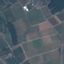
Land use / land cover class: PermanentCrop